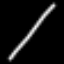
Label: line